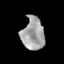
Tissue: prostate
Cell type: T cells
Senescence score: 0.3244
Nuclear area (px): 725
Mean DAPI intensity: 161.538